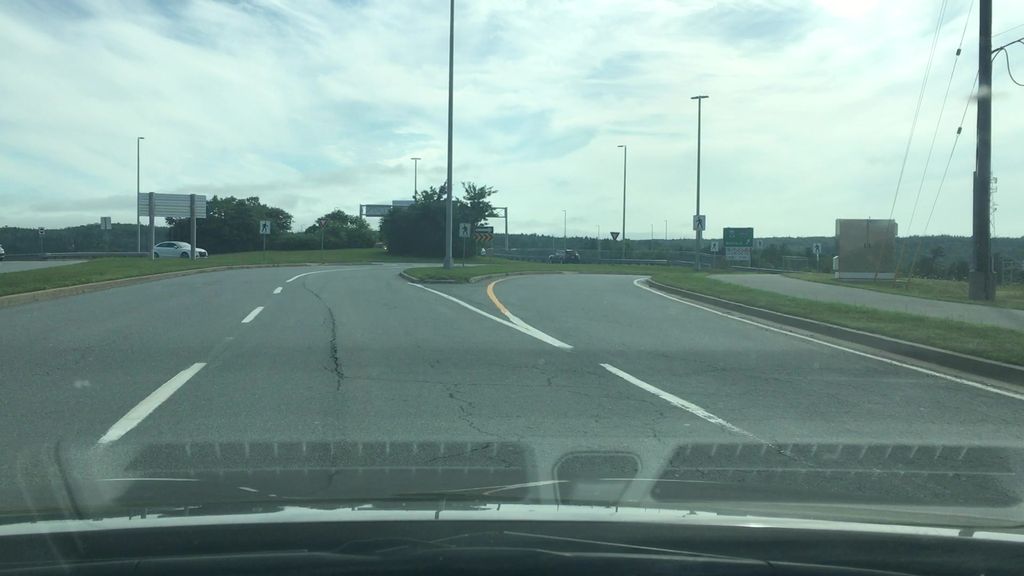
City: halifax